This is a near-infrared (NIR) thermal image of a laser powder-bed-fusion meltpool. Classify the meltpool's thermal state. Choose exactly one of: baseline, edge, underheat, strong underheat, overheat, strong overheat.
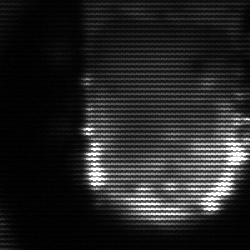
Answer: baseline